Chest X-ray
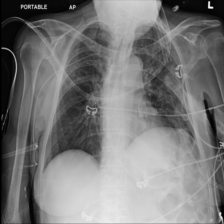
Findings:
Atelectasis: negative
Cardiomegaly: negative
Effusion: negative
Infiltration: negative
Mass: negative
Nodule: negative
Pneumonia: negative
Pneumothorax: negative
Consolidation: negative
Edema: negative
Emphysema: negative
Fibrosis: negative
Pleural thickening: negative
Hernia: negative